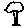
Label: tree